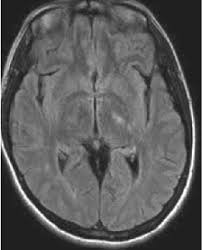
Label: notumor